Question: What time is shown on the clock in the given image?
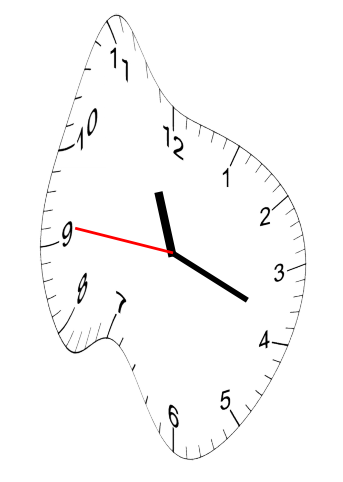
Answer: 11:18:46